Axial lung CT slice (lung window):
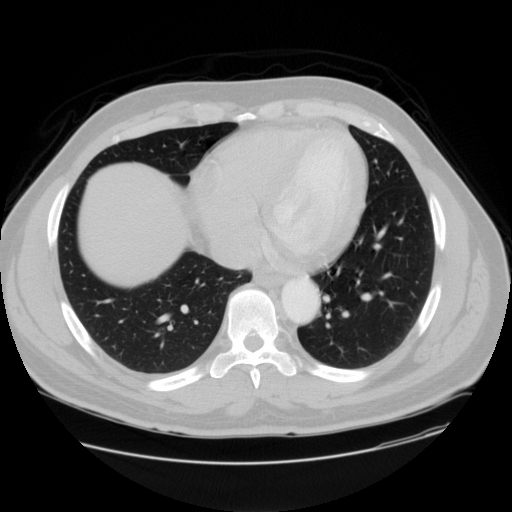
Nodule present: no